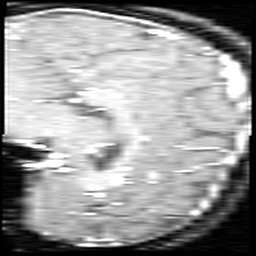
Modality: inplaneT1
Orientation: sagittal
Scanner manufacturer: ge
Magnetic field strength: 3 T
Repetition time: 0.2 s
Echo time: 0.0036 s